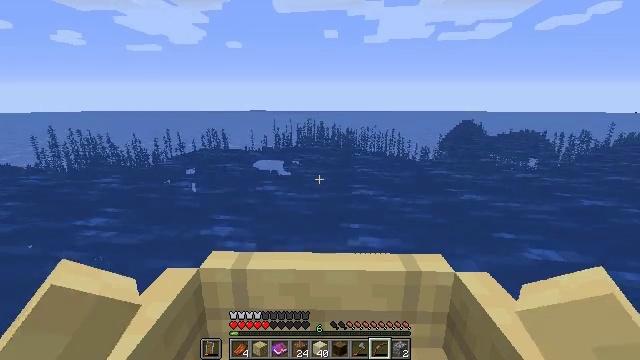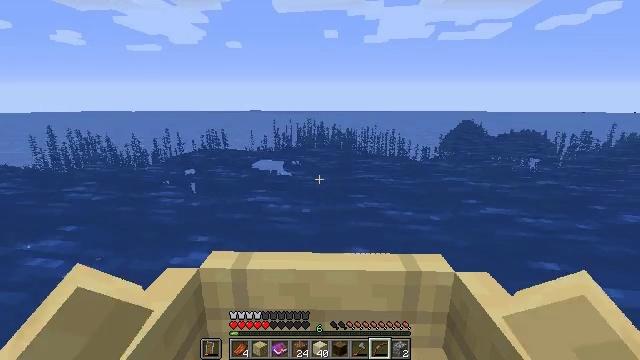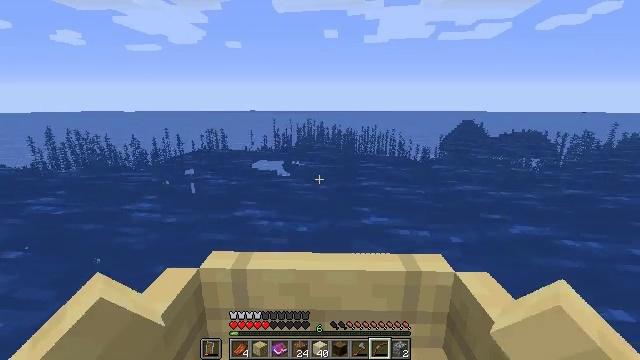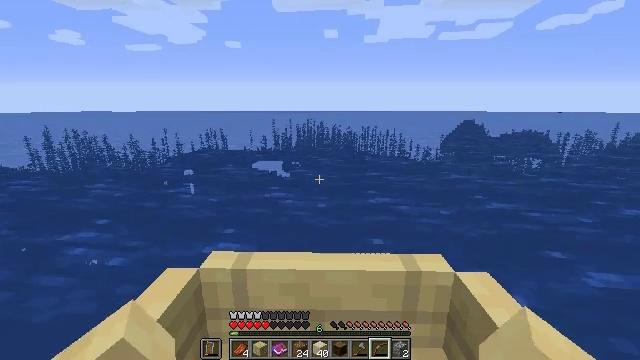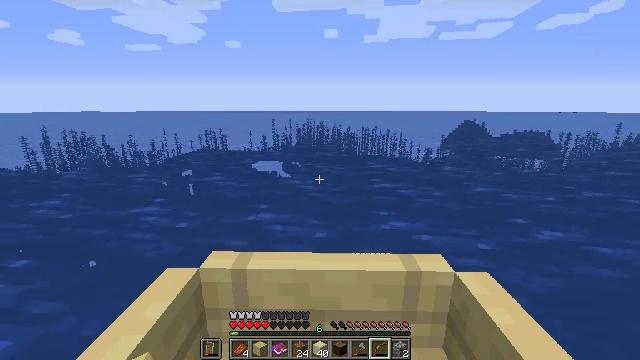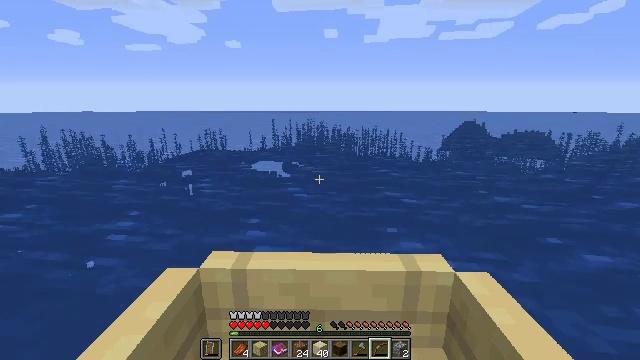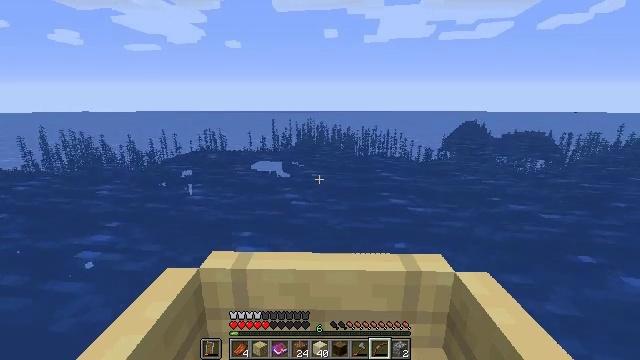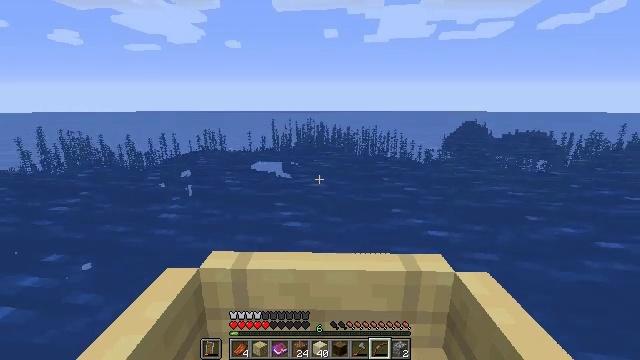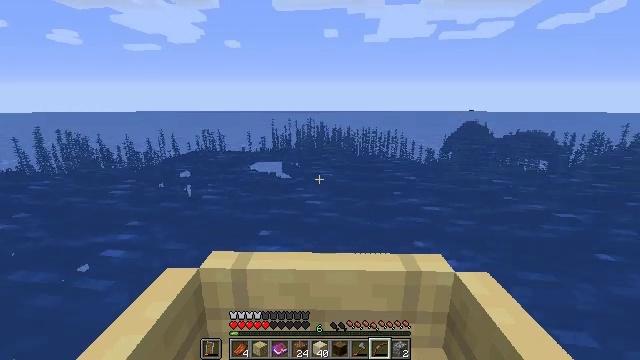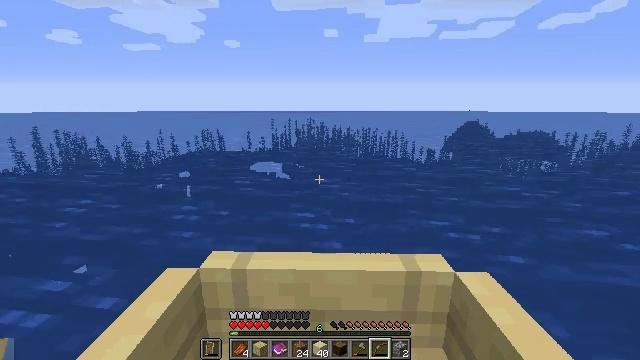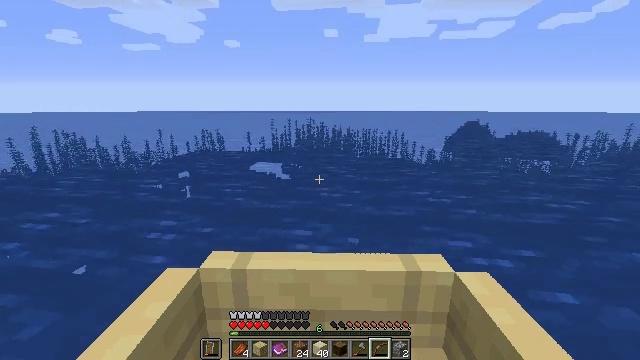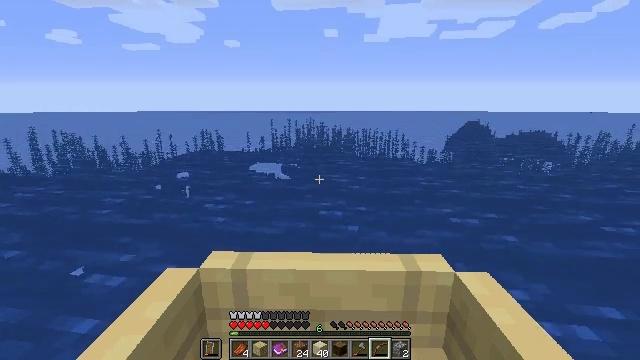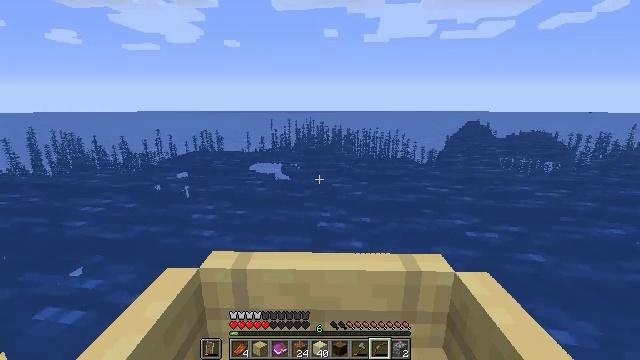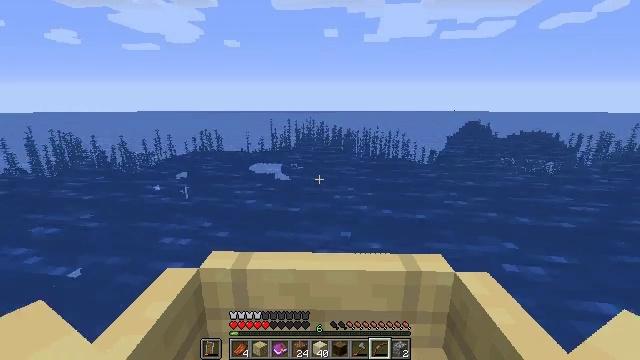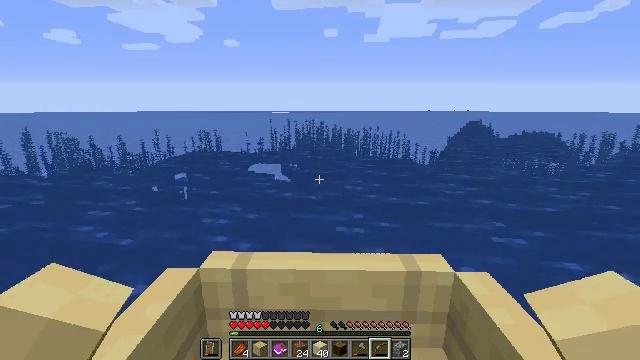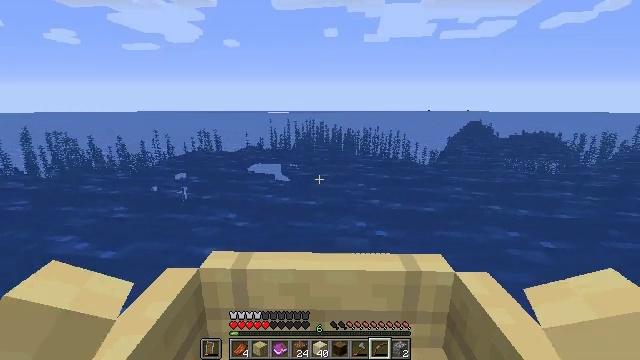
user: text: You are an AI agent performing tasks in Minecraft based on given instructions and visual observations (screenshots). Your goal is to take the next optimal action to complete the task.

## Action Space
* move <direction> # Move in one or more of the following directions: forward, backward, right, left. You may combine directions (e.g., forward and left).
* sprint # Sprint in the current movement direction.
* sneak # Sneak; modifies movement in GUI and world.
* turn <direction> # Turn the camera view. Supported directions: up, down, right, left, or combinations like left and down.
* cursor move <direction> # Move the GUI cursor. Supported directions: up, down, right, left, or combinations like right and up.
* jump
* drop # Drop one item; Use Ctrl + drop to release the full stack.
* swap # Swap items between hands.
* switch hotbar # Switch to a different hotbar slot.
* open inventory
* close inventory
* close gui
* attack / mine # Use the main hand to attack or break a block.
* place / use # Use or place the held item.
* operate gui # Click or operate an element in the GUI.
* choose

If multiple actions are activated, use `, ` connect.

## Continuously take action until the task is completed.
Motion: motion action
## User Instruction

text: Harvest packed ice from cold regions.
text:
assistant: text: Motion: move forward
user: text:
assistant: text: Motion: move forward
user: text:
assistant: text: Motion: move forward
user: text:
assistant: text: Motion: move forward
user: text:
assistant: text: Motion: move forward
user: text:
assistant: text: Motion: move forward
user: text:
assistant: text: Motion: move forward
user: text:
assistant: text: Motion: move forward
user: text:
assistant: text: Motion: move forward
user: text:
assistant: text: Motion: move forward
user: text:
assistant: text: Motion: move forward
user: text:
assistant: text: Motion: move forward
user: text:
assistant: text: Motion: move forward
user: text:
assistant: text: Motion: move forward
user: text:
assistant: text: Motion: move forward
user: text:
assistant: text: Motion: move forward
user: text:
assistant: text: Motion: move forward
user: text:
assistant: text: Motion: move forward
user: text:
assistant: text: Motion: move forward
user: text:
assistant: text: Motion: move forward
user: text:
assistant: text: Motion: move forward
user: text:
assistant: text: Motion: move forward
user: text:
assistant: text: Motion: move forward
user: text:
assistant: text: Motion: move forward
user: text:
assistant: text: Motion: move forward
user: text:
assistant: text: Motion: move forward
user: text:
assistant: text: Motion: move forward
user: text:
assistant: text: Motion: move forward
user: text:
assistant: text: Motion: move forward
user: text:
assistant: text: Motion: move forward